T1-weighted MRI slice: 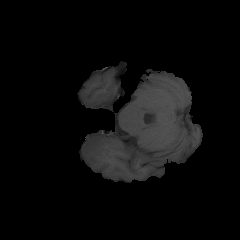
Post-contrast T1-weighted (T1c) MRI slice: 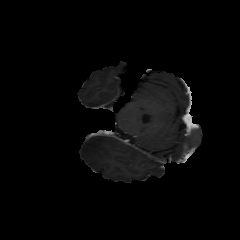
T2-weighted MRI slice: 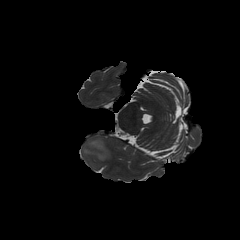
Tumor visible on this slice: yes